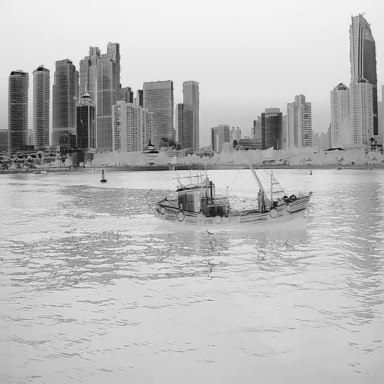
There is a bulk_carrier in the infrared image.